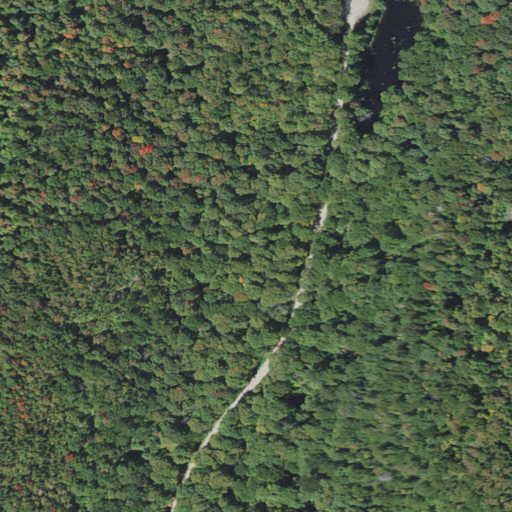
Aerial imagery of gap in Vermont named The Natural Turnpike containing deciduous forest, evergreen forest, open development, woody wetlands, low intensity development, and mixed forest